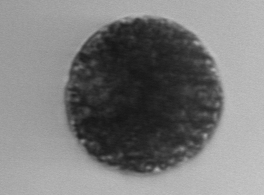
Label: Vicicitus_globosus